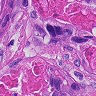
Metastatic tissue present: yes